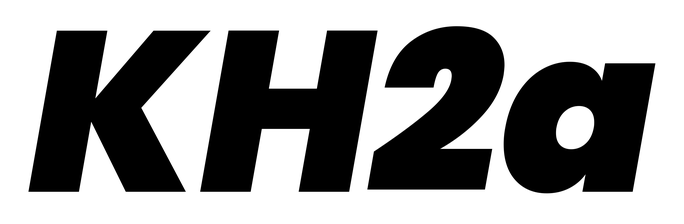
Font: Poppins-BlackItalic